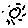
Label: sun